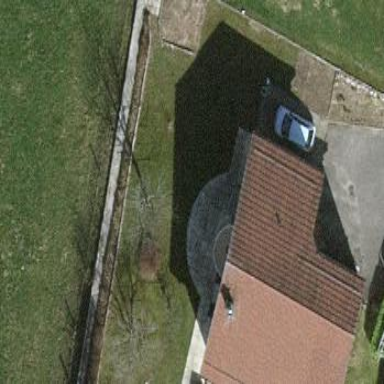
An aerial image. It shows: Simple and straightforward house.